Question: I am trying to make images load in different thread but image is never updated.
'''
public class MyImage : System.Windows.Controls.Image
{
public MyImage()
{
this.Loaded += new RoutedEventHandler(MyImage_Loaded);
}
void MyImage_Loaded(object sender, RoutedEventArgs e)
{
//mypath=@"c: est.jpg";
var t = Task<ImageSource>.Factory.StartNew(() => GetImage(mypath));
Source = t.Result;
}
'''

Following works but it is the UI thread:
'''
Source = GetImage(mypath);
'''
I tried the same with BackgroundWorker but the result is the same.
Is it possible to do it like this without MVVM?
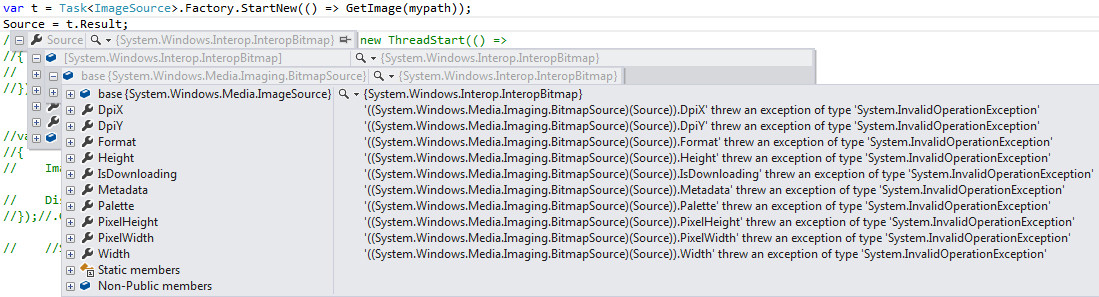
Answer: Because you create 'ImageSource' on different thread then the one you want to use it on you get
> The calling thread cannot access this object because a different thread owns it
exception and to solve your issue you should call <URL> on your 'ImageSource'. However even though you load image on different thread your code blocks UI thread until it's ready:
'''
var t = Task<ImageSource>.Factory.StartNew(() => GetImage(mypath));
Source = t.Result; //this line blocks UI thread until Result is ready
'''
If you want to avoid that change it to:
'''
Task.Factory.StartNew(() =>
{
var source = GetImage(mypath);
source.Freeze();
this.Dispatcher.Invoke(() => this.Source = source);
});
'''
This should load image on different thread and update 'Source' when it's ready without blocking UI thread